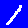
Digit: 1